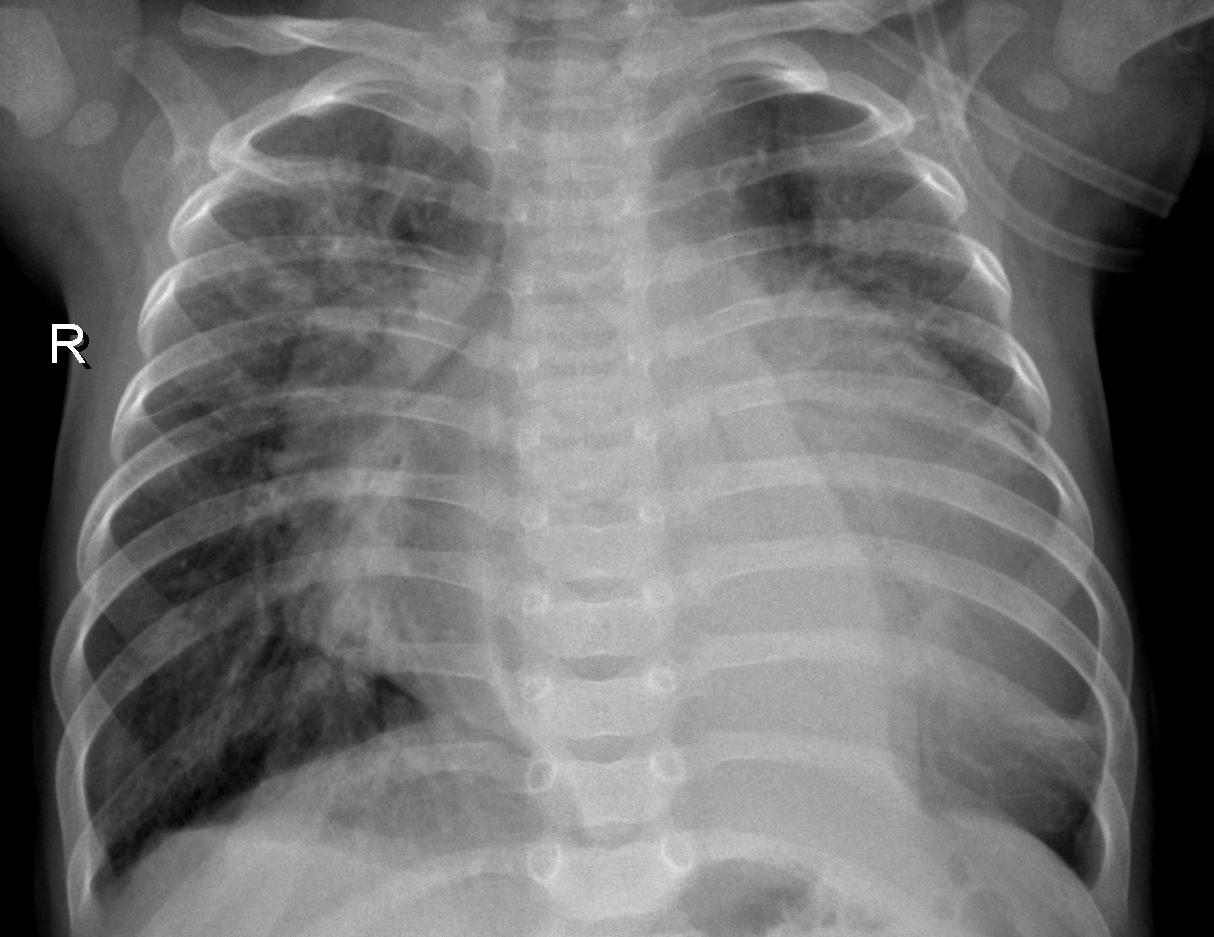
Diagnosis: PNEUMONIA